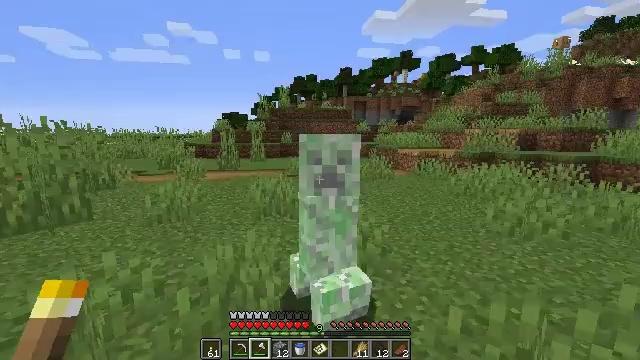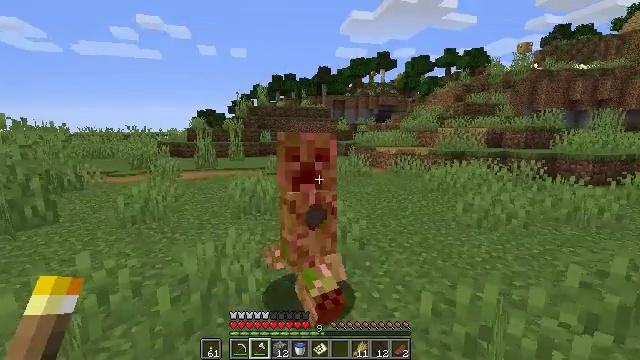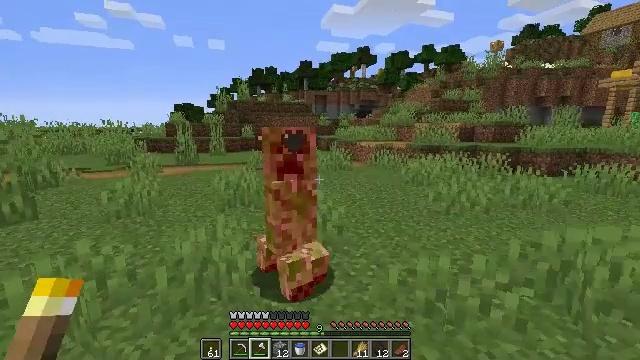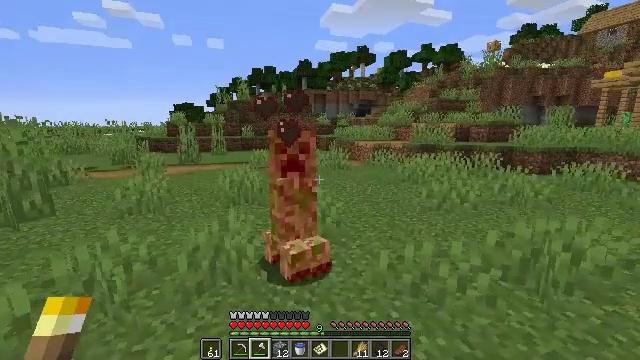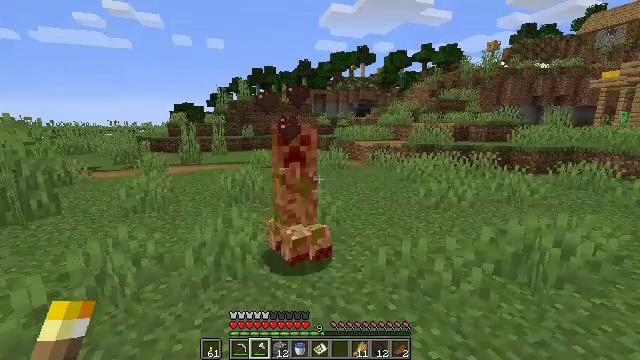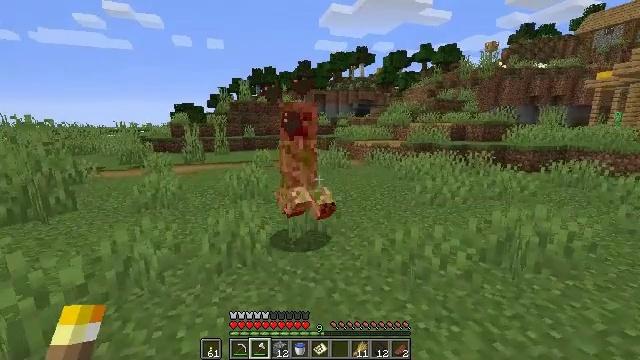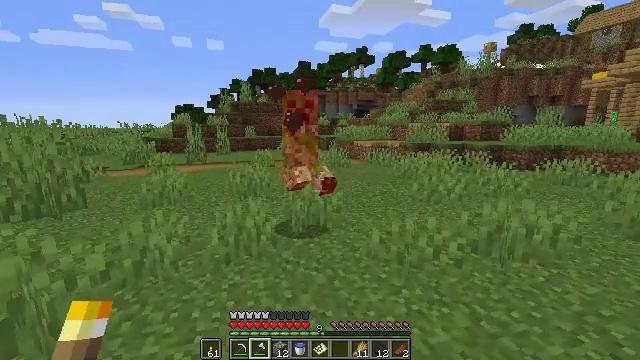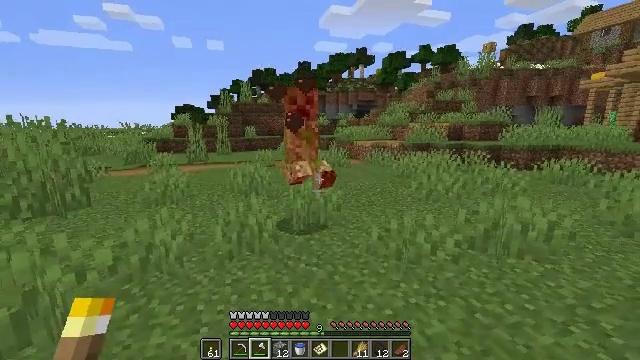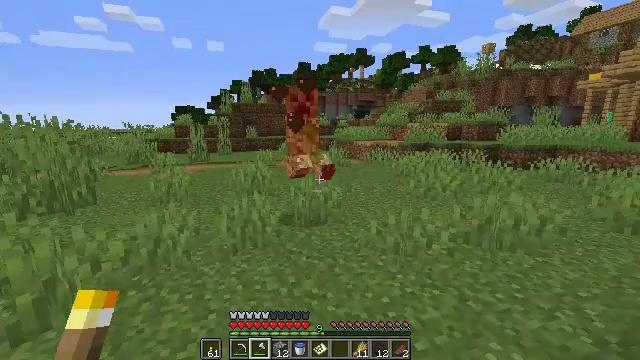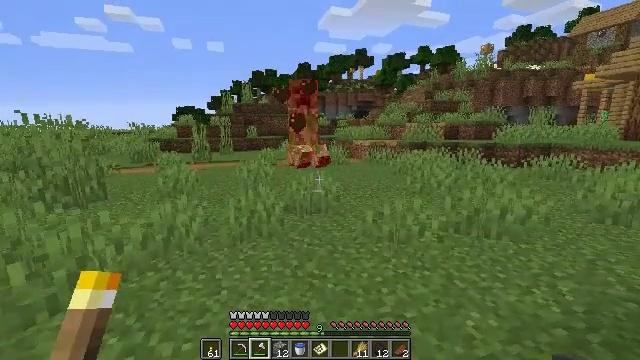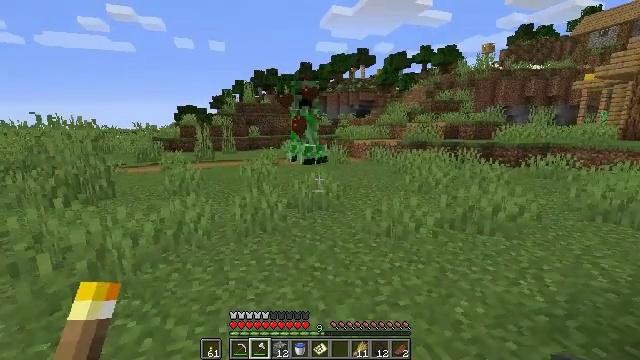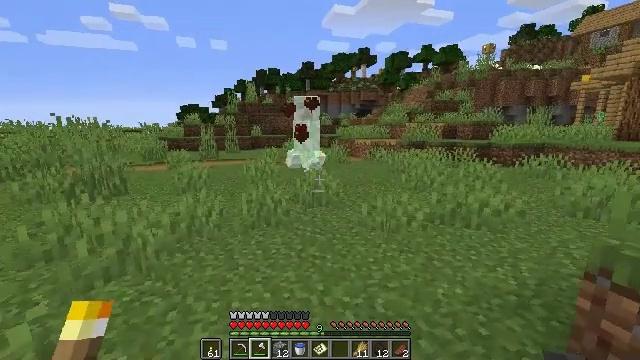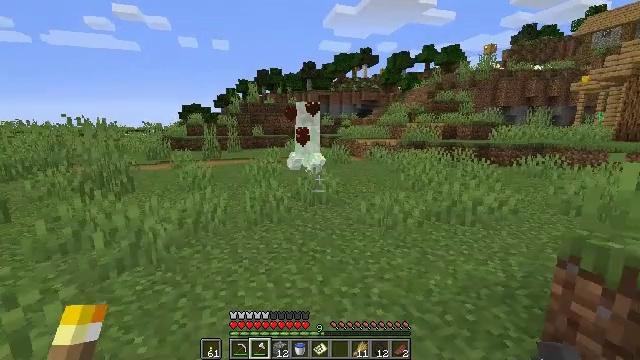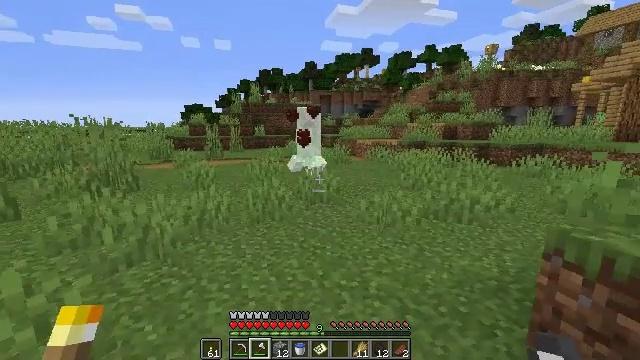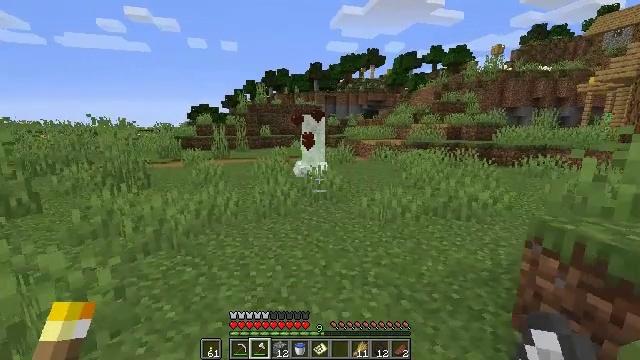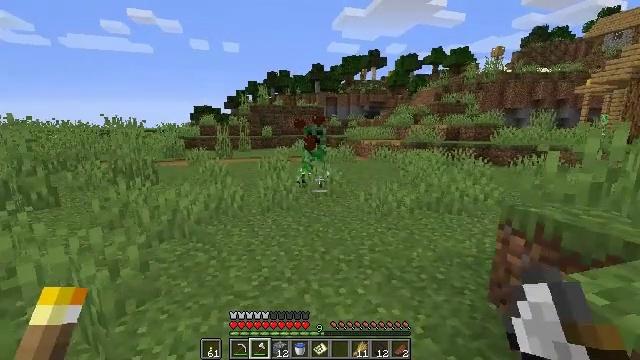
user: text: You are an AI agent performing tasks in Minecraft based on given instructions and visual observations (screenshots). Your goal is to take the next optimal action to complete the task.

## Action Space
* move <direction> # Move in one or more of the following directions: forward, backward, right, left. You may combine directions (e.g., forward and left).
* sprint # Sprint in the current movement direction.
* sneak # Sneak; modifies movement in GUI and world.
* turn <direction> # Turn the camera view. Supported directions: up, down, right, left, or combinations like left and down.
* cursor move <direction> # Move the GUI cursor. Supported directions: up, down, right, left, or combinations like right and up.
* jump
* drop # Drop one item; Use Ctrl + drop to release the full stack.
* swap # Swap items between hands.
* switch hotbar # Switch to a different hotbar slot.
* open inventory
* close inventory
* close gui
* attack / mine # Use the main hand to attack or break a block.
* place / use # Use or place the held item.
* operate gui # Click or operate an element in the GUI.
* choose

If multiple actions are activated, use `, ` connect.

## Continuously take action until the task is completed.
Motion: motion action
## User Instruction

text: Hunt the creeper.
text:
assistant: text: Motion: move back, turn right
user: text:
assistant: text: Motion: move back, turn right
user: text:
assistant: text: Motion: move back
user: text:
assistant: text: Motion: move back
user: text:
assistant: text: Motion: move back
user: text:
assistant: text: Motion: move back
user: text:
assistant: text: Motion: move back
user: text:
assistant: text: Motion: move back
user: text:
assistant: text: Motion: move back
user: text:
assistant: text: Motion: move back
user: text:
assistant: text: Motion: move back
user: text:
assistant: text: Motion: move back
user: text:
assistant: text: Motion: move back
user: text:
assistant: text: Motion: move back, turn left
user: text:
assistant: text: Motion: move back
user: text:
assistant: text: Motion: move back
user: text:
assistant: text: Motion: move back
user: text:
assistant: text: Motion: move back
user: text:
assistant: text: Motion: move back
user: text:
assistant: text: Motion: move back
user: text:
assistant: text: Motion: move back
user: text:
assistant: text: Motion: sprint
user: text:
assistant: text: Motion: move forward, sprint
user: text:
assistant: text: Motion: move forward, sprint
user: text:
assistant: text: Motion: move forward, sprint
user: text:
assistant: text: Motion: move forward, sprint
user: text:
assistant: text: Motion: move forward, sprint
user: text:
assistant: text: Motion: move forward, sprint
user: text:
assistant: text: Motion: move forward, sprint
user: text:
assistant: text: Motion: move forward, sprint